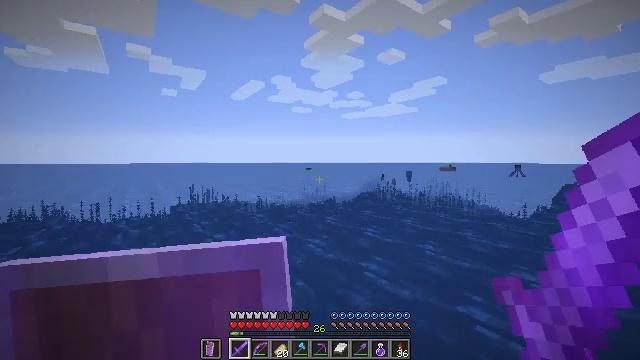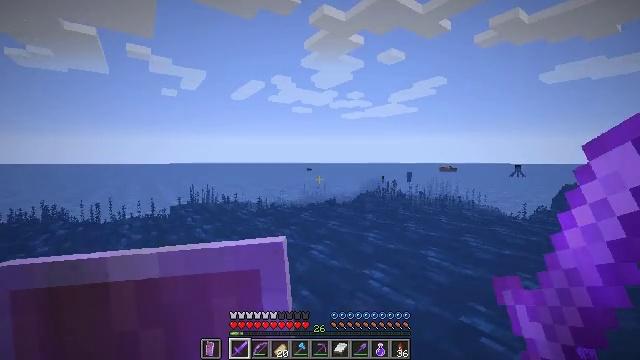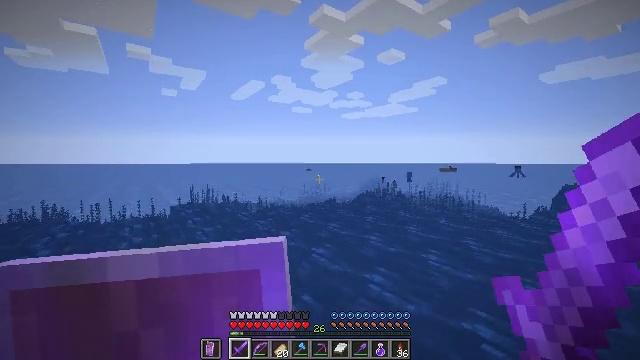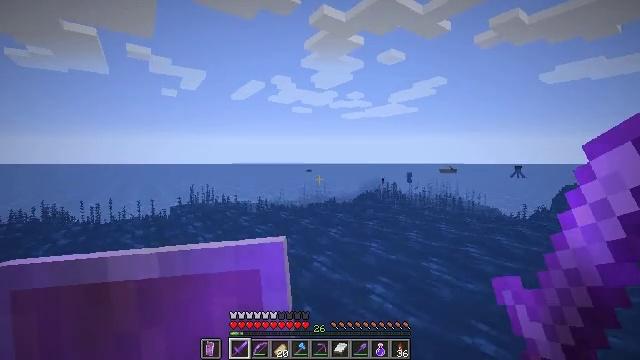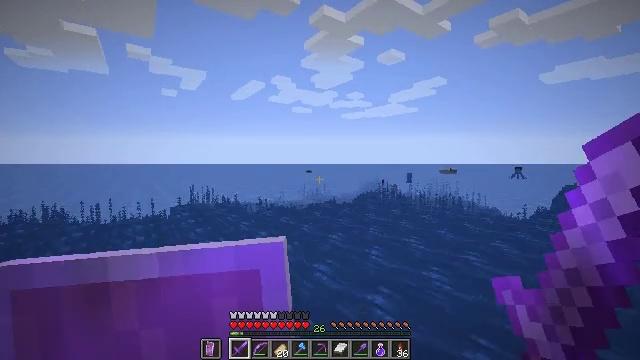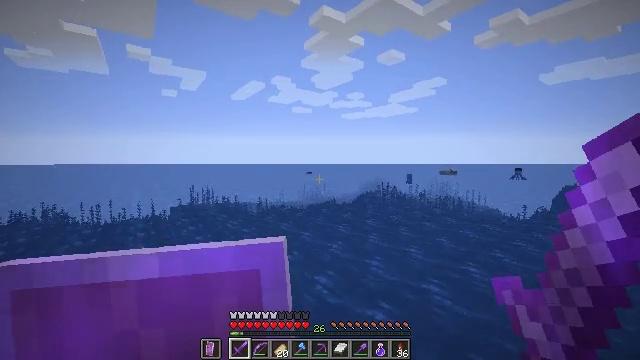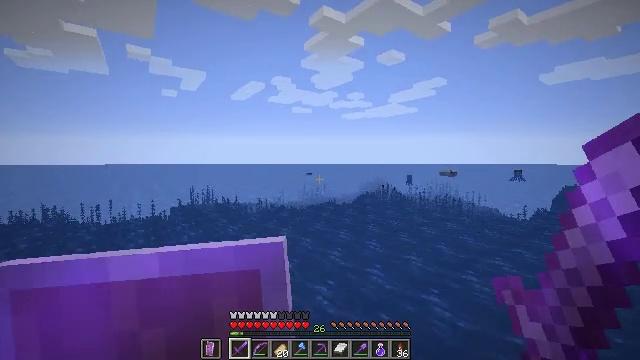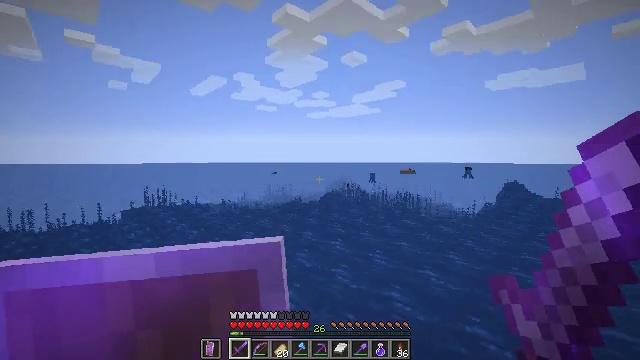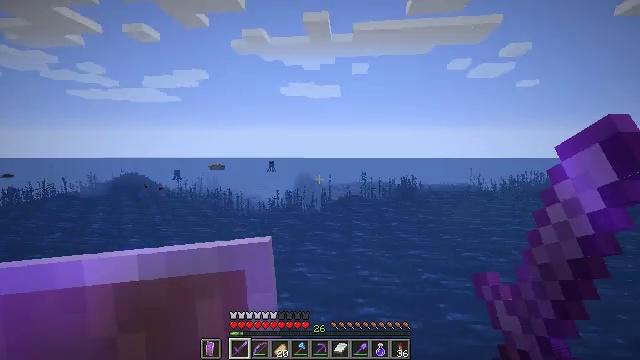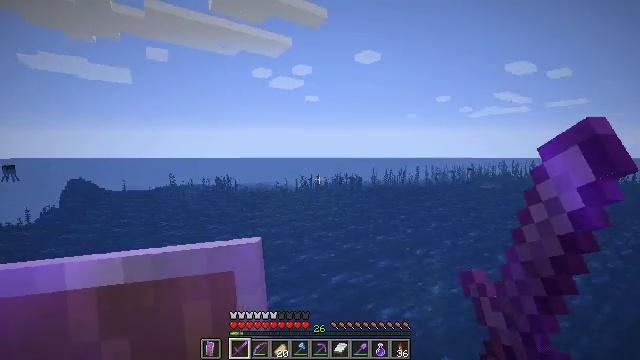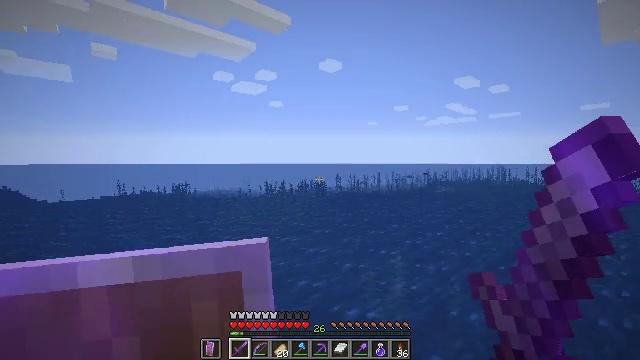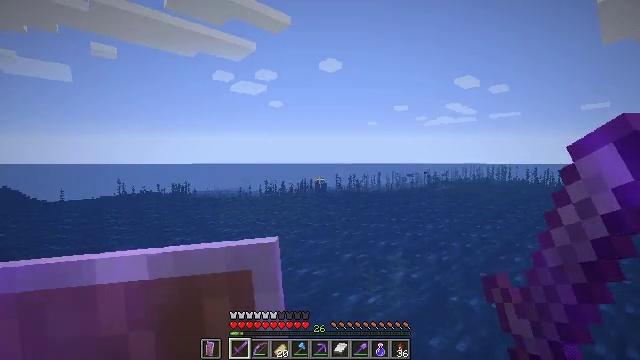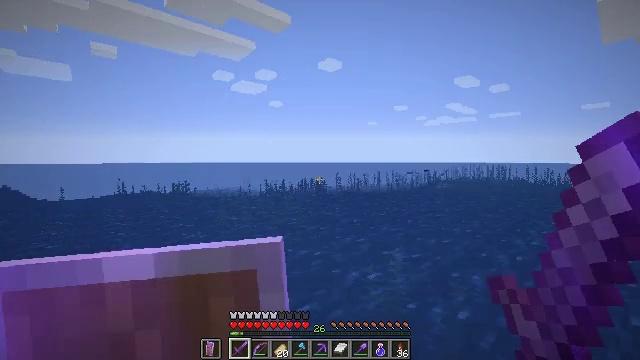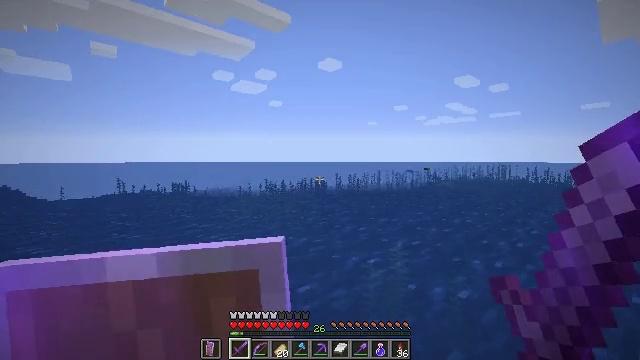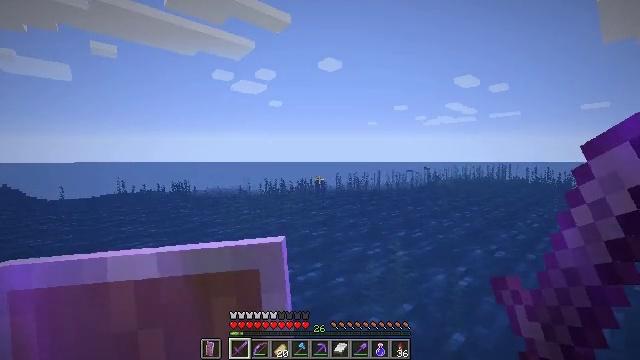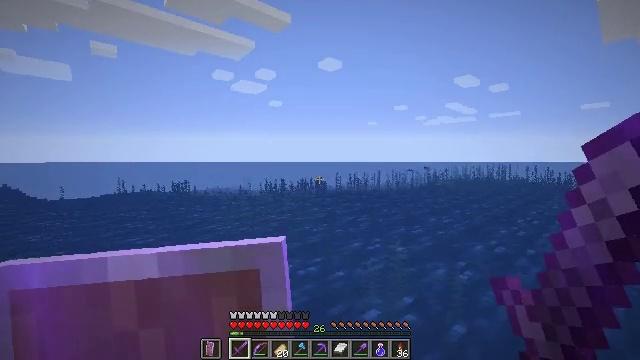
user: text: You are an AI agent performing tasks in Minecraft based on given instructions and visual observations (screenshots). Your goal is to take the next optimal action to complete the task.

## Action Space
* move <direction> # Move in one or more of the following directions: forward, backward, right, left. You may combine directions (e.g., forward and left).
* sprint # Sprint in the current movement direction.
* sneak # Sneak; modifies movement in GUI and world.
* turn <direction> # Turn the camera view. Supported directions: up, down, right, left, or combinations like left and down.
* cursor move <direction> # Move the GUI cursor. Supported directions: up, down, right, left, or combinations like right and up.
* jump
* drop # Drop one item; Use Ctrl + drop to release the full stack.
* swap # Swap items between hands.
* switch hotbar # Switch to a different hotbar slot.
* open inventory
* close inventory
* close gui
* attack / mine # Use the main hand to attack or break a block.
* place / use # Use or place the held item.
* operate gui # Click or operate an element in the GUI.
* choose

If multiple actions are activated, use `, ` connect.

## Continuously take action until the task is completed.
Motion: motion action
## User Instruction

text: Mine gravel from the ground.
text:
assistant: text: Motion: jump
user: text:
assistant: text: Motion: jump
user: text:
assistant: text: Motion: jump
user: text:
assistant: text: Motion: jump
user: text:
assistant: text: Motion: jump
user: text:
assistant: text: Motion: jump
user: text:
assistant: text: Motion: turn right, jump
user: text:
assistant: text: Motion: turn right and down, jump
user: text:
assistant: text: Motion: turn right, jump
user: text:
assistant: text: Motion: turn right and up, jump
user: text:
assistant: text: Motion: jump
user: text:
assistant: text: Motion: jump
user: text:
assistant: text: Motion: jump
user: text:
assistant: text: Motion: jump
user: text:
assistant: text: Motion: jump
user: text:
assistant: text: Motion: jump
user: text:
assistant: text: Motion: jump
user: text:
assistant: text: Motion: turn right, jump
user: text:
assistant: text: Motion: turn right, jump
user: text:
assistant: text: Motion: jump
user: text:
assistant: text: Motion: jump
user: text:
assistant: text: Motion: jump
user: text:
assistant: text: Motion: jump
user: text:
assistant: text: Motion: jump
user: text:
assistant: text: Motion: jump
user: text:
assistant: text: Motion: jump
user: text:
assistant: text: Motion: jump
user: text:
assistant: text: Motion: turn left and up, jump
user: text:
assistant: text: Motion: turn left and up, jump
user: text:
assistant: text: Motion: turn left and down, jump